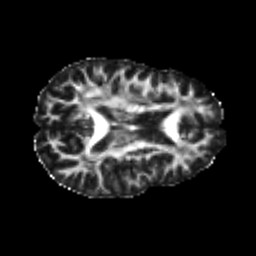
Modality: FA
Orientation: axial
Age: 21
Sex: female
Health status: healthy
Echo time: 0.074 s